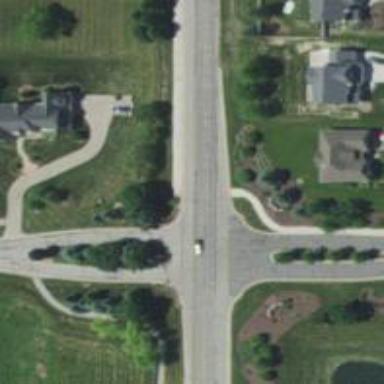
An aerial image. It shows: Stop road.